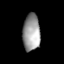
Tissue: lung
Cell type: Others
Senescence score: 0.21
Nuclear area (px): 625
Mean DAPI intensity: 154.853